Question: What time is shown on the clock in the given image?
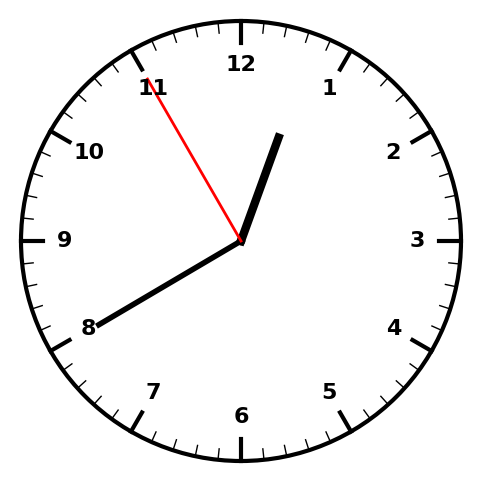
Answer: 12:39:55